Question: check out zxing from <URL>
then in zxing folder i found several folders ,i don't know which one is used to integrate zxing library in android app,here i am placing the zxing folder after checkout.

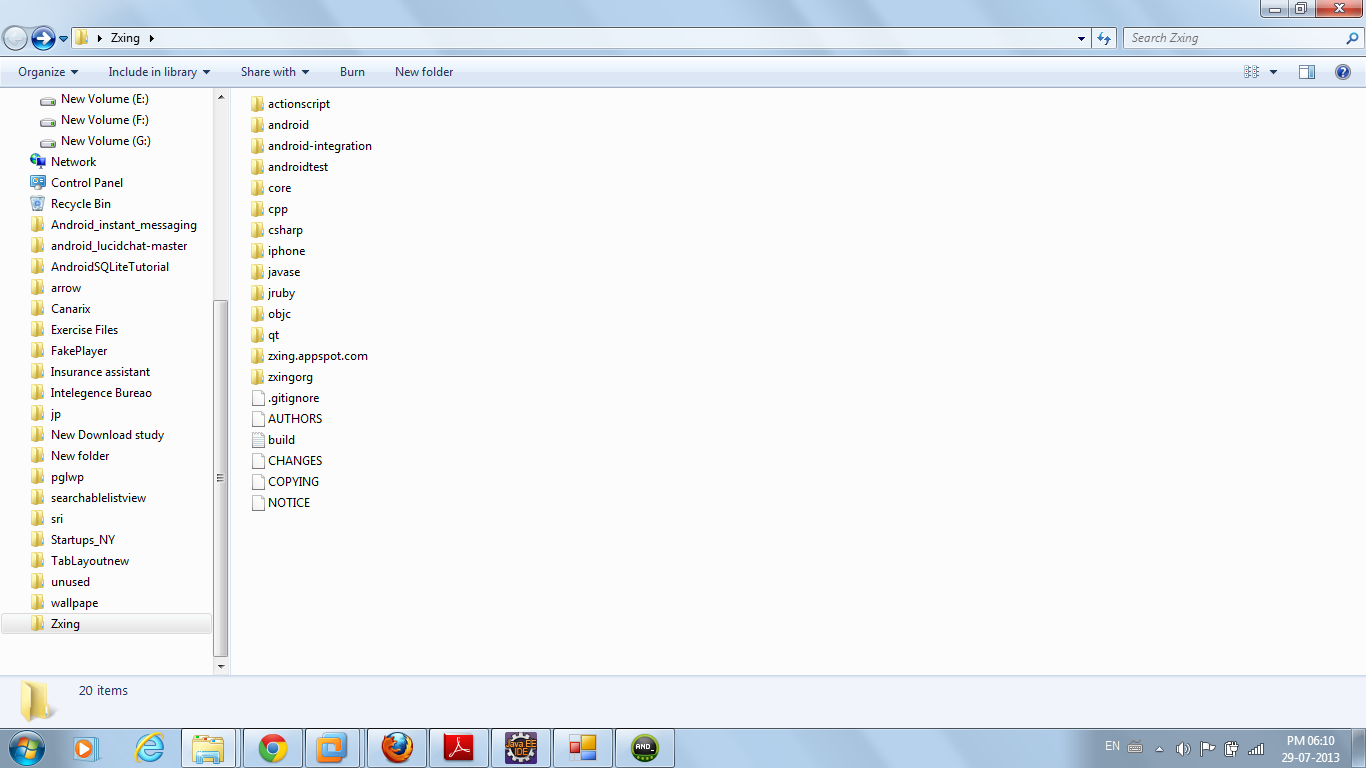
Answer: Checkout <URL> question.
I'm the answer of <URL> answer:
- 'core.jar''core/''lib/''android/'
Hope this helps.